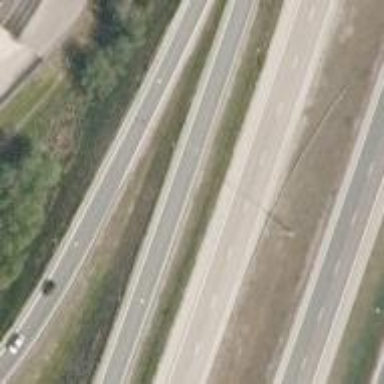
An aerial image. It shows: Asphalt motorway link.